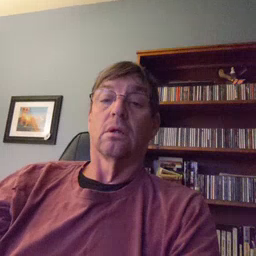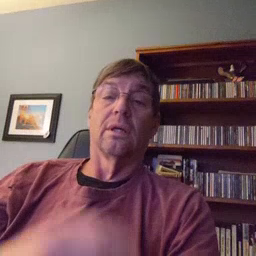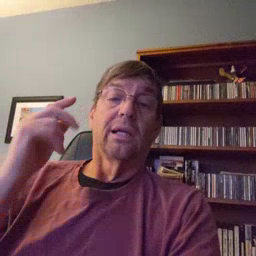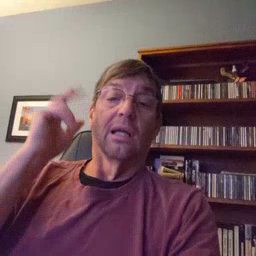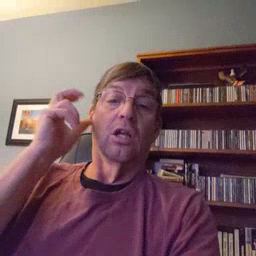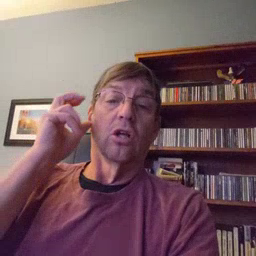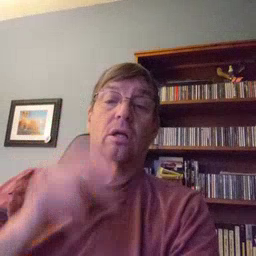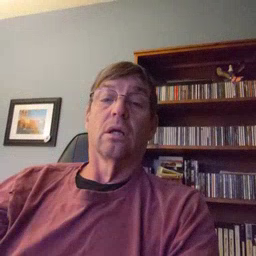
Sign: hear